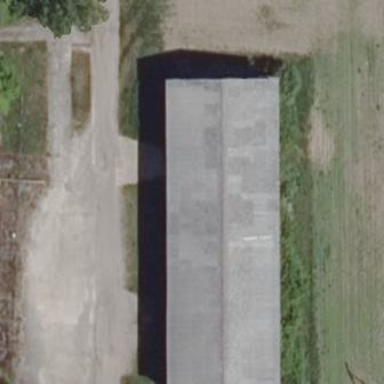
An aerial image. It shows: Gabled grey roof on farm auxiliary building. The roof is oriented along the length of the structure.